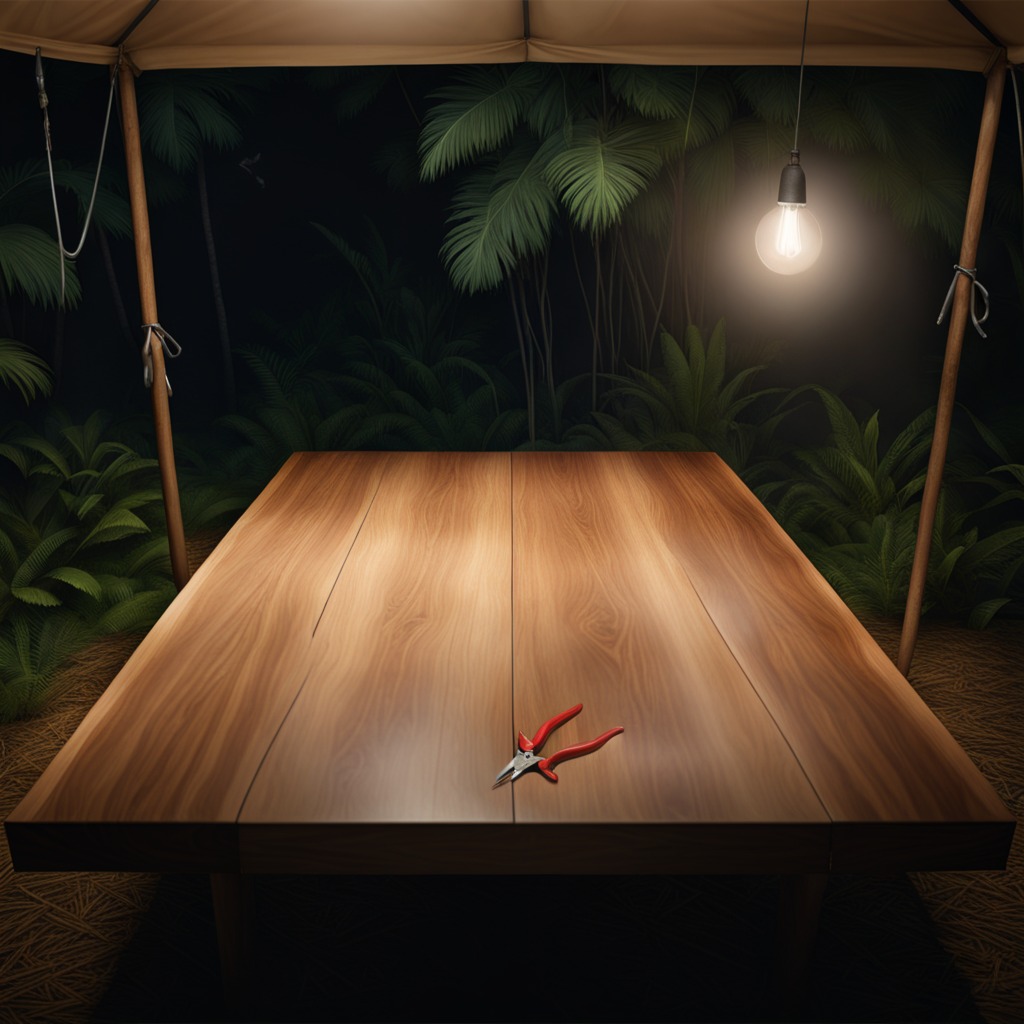
A plier lies on the wooden table inside a jungle field workshop tent at night.